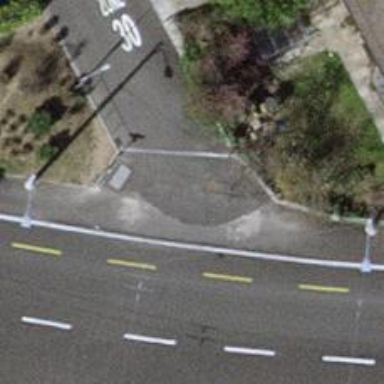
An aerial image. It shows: Unmarked crossing with traffic calming table.